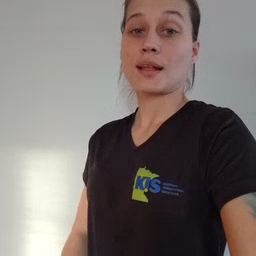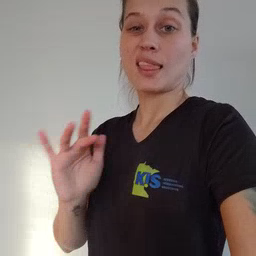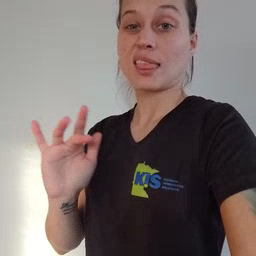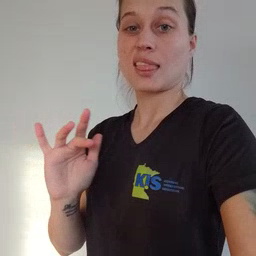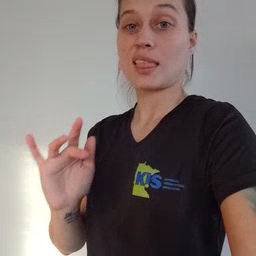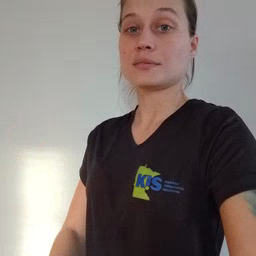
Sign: yucky